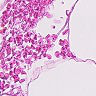
Metastatic tissue present: no